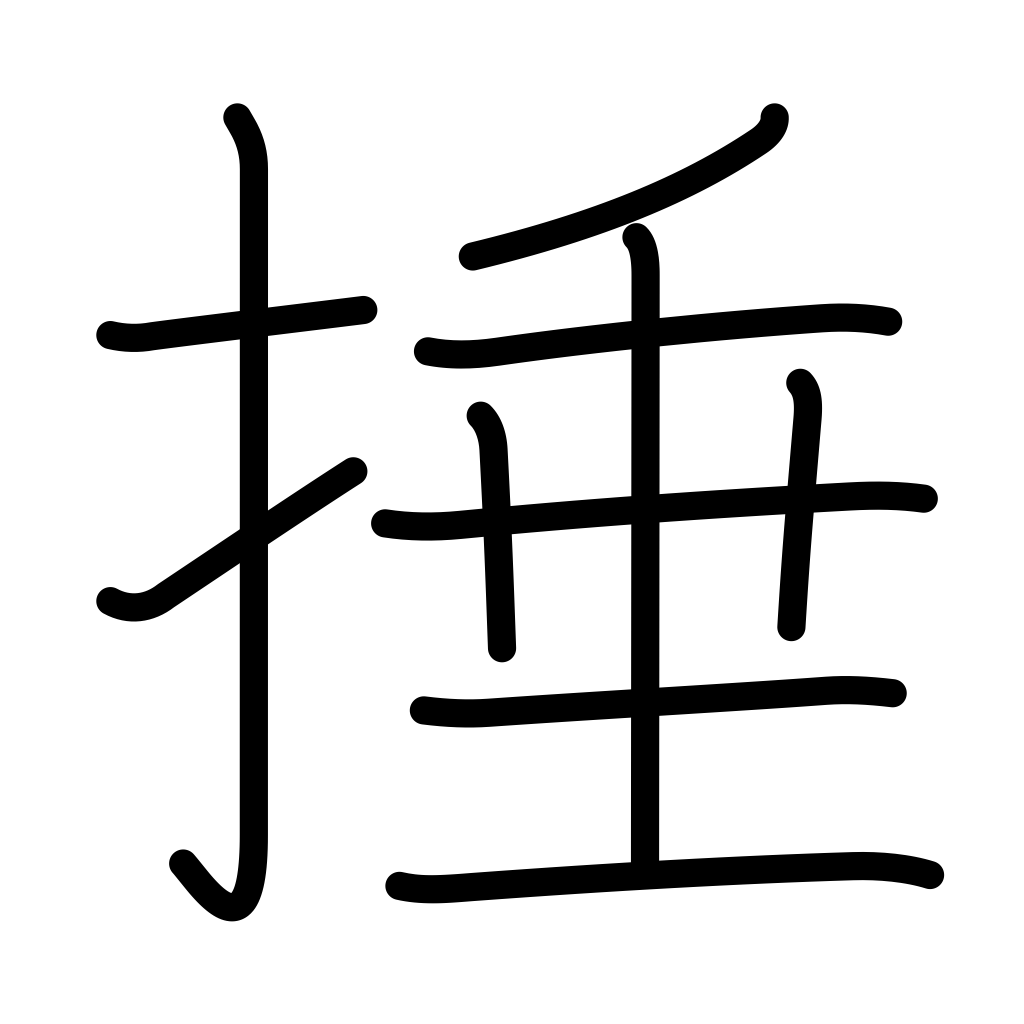
Meaning: strike, whip, slap